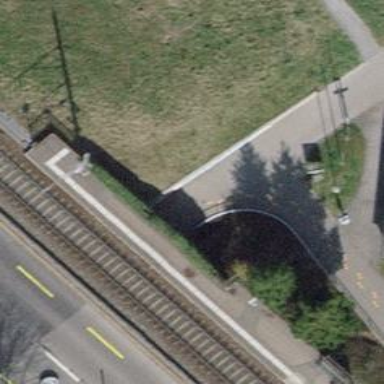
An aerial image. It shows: Footway with asphalt surface passing through tunnel.